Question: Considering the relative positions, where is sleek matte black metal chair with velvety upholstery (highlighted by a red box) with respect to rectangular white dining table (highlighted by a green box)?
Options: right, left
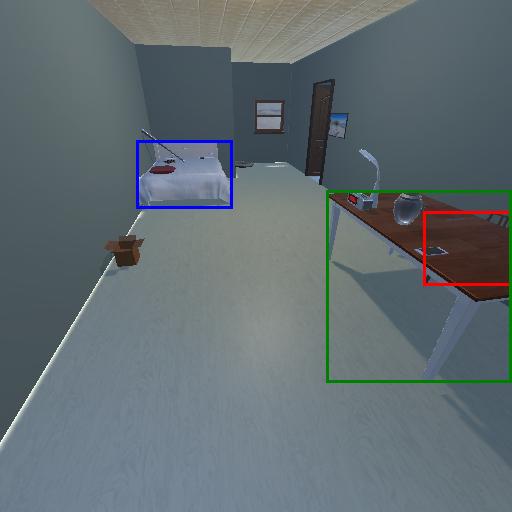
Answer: right